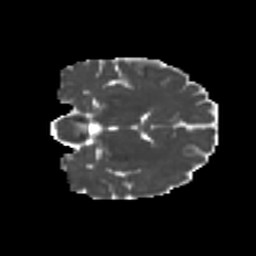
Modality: MD
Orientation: coronal
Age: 30
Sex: female
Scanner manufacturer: ge
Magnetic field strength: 3 T
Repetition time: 7.8 s
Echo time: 0.0606 s